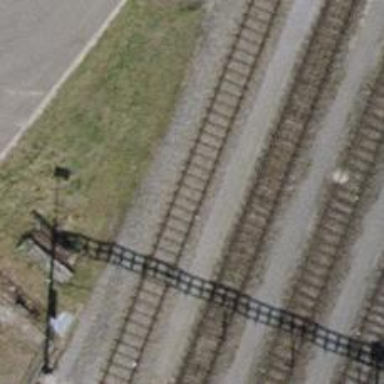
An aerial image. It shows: Yard with single rail track. The railway track is electrified with contact line for service purposes.